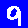
Digit: 9